This is a demodulated (Hilbert-envelope) spectrum computed from a bearing vibration snapshot; the dashed markers indicate where each bearing fault type would appear (BPFO, BPFI, BSF, FTF). Classify the bearing condition as one of: normal, inner_race, outer_race, ball.
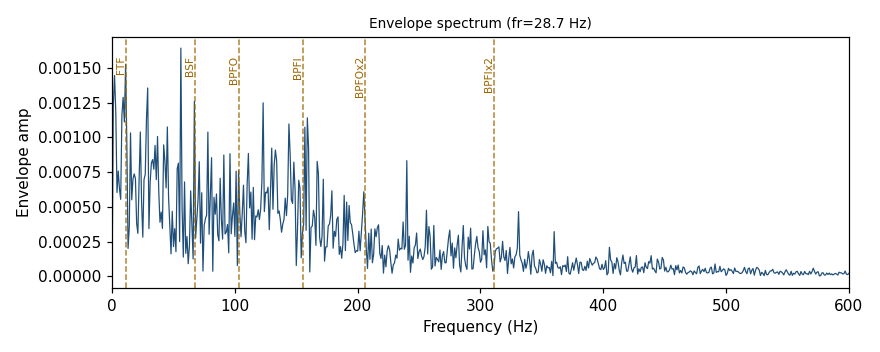
Answer: ball